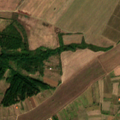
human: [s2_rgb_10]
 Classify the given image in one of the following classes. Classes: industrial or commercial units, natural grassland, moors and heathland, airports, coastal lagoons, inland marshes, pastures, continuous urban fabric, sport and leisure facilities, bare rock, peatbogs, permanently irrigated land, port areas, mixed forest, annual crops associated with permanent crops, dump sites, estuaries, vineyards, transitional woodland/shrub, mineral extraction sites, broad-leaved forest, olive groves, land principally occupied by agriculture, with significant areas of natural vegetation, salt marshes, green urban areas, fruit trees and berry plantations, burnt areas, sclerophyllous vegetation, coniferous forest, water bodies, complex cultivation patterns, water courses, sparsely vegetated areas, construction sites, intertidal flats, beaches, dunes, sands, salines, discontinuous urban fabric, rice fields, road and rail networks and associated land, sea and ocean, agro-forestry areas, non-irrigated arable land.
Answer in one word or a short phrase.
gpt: non-irrigated arable land, vineyards, broad-leaved forest